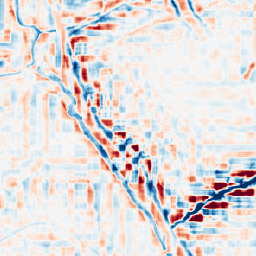
Category: wavelet
Decomposition family: wavelet_reverse_biorthogonal
Decomposition parameters: wavelet: rbio3.5
level: 4
Upsampling method: bicubic
Upsampling parameters: scale: 8
Upsampling scale: 8